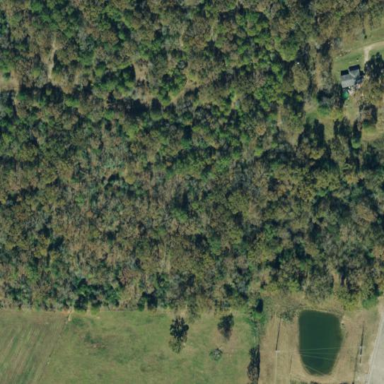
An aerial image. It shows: Mixed woodland with variety of leaf types and cycles.